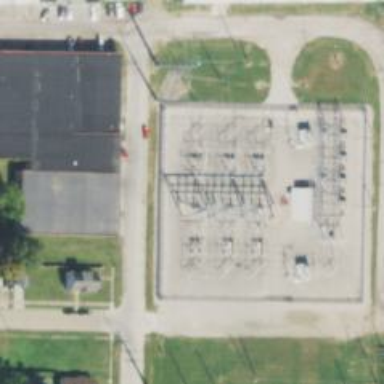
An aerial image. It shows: Switch for power supply.